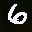
Label: 6